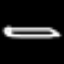
Label: pencil